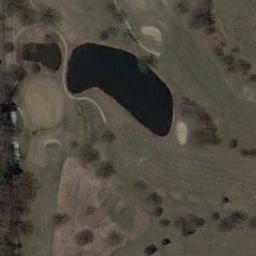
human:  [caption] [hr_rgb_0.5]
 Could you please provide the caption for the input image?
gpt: There are many trees next to the golf course .

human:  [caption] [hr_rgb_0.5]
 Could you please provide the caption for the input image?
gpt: The golf course has a lake, Some fairways, Barrier trees and sandpits and some barrier trees are on both sides of the fairways .

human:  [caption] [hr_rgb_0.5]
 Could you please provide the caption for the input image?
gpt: There are several bunkers and lakes and a few paths and many trees on a large green lawn on the golf course .

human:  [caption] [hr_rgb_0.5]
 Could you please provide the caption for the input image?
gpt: There are more than a dozen bunkers and winding paths in this area .

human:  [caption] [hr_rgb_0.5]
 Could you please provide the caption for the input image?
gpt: There are two bunkers beside a lake on the golf course .